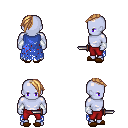
a pixel art fantasy rpg character, male body template, dark elf, purple skin, blue tattered cape, red pants, light blonde long mohawk hairstyle, white cloth bracers, brown slippers, dagger, four views (front, back, left, right), 2x2 character sprite sheet, small pixel art, hard edges, no anti-aliasing